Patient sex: M
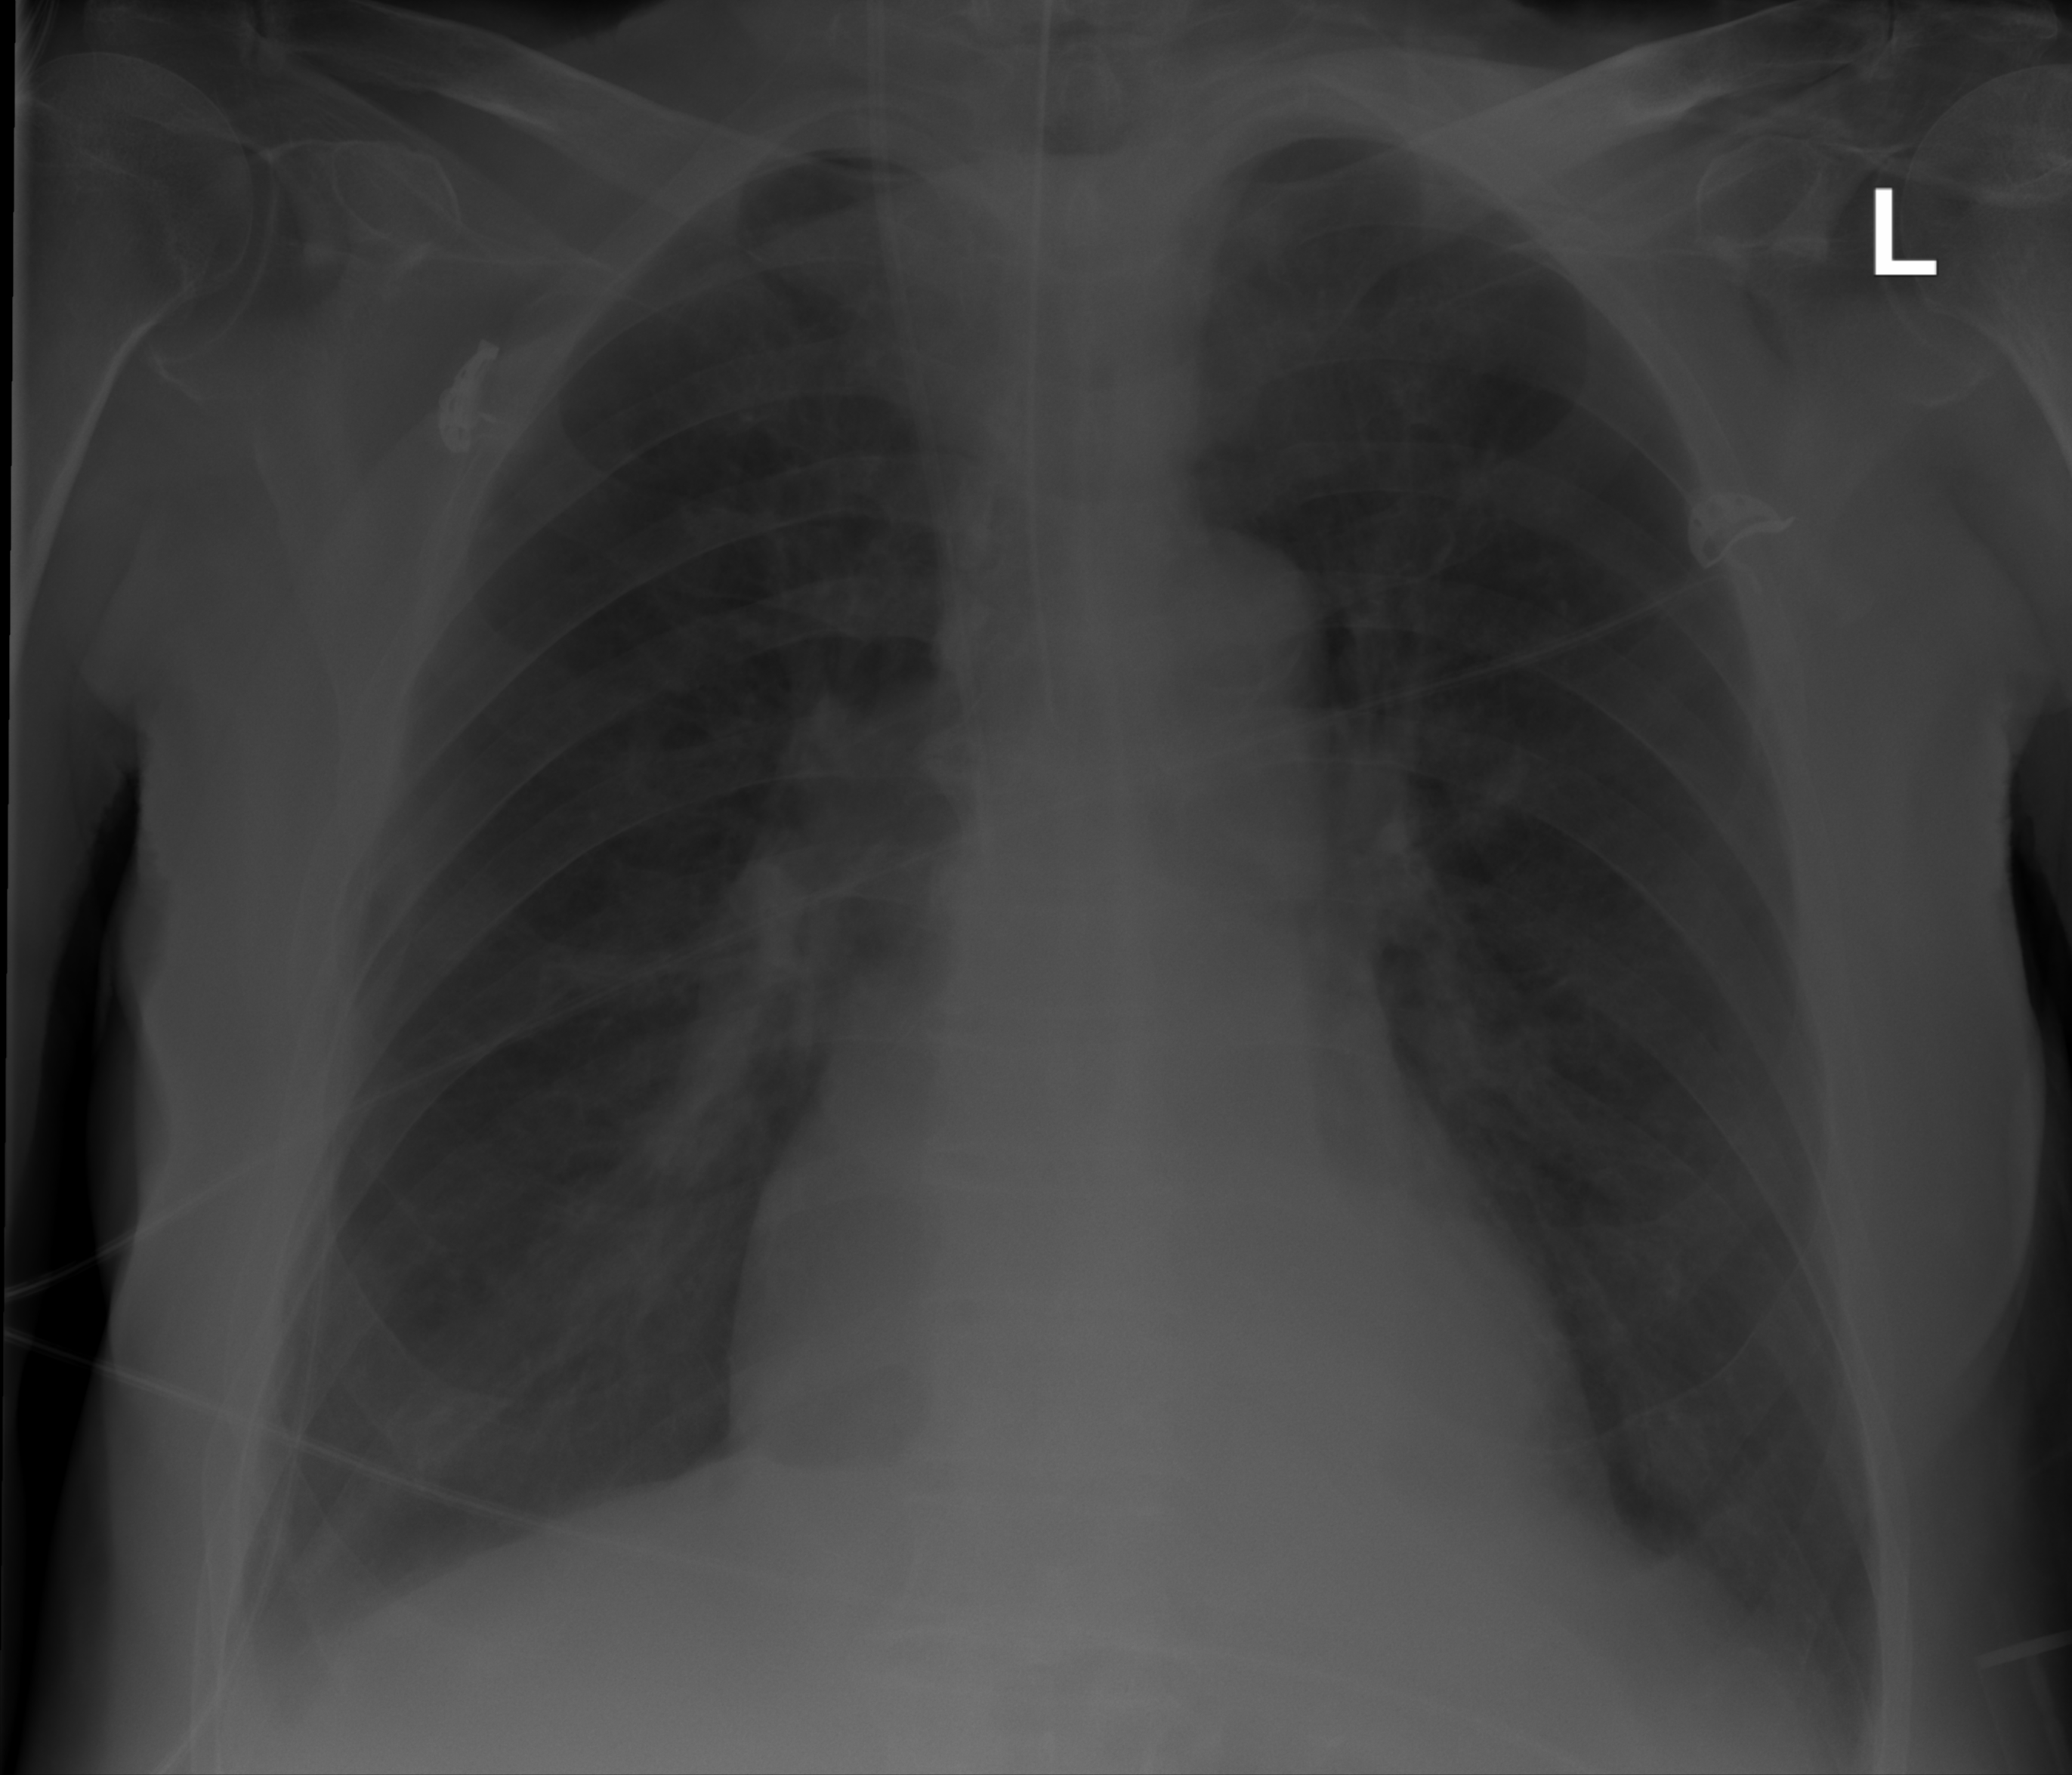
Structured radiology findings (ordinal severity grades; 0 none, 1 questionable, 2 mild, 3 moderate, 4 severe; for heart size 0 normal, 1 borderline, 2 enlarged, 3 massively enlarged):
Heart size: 2
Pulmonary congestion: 0
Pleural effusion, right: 1
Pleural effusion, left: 1
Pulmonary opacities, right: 2
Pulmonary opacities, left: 2
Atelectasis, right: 2
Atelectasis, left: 2